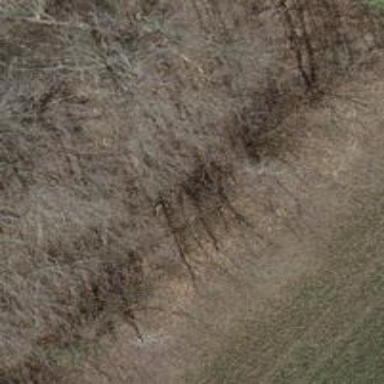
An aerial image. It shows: Dirt path.